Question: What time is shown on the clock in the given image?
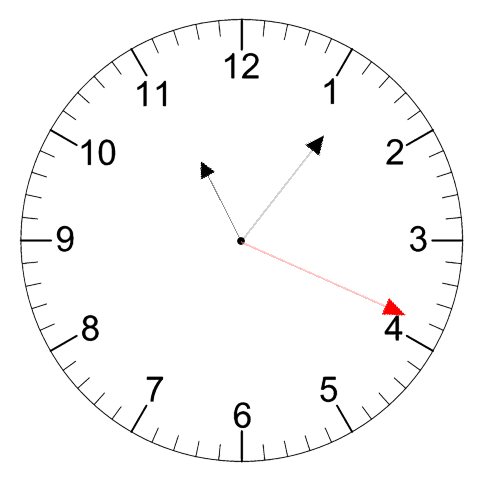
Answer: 11:06:19